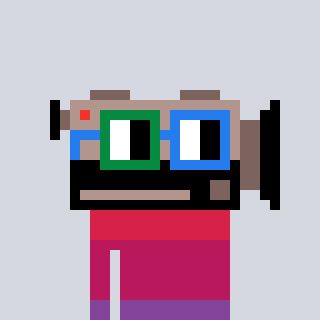
a pixel art character with square green and blue glasses, a camcorder-shaped head and a darkbrown-colored body on a cool background